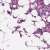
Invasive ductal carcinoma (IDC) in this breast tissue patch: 0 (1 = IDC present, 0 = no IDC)